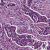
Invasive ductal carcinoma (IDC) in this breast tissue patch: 1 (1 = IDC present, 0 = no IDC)